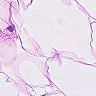
Metastatic tissue present: no